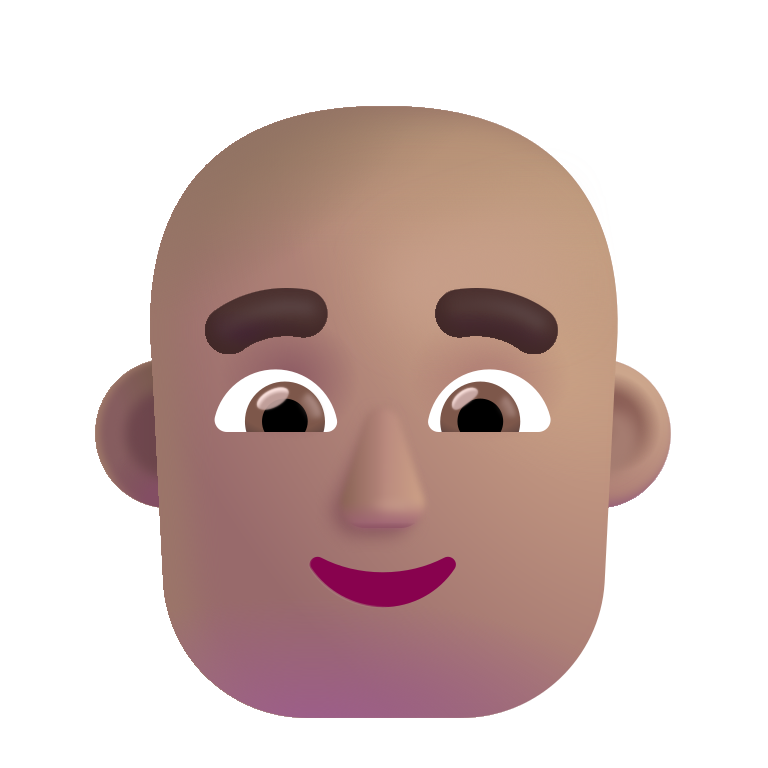
man bald color